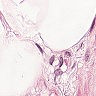
Metastatic tissue present: no